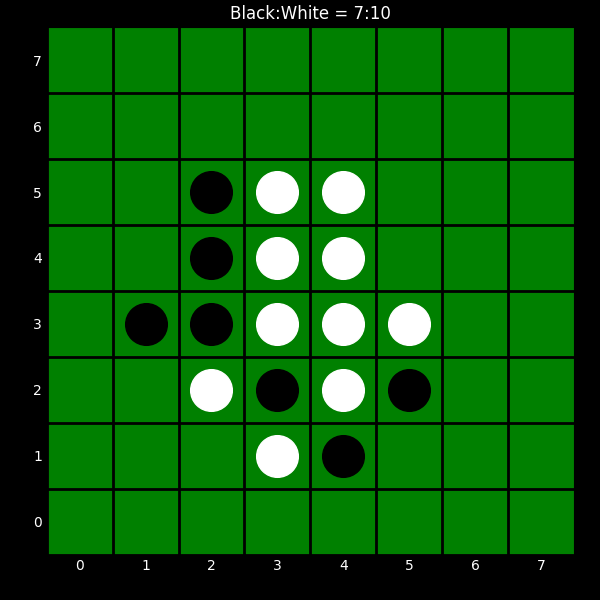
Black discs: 7
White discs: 10